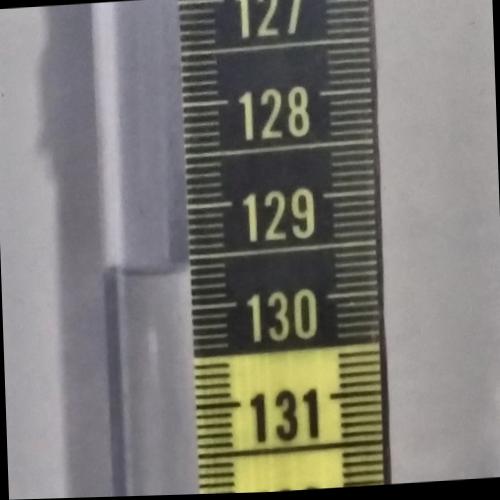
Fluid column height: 129.6 cm